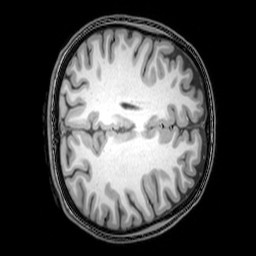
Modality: T1w
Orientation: axial
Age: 21
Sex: female
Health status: healthy
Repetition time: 0.081 s
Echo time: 0.037 s